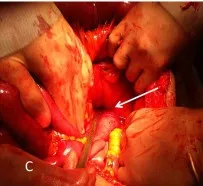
C) A potential space in the large bowel mesentery (arrow) with hernia sac was laid opened.
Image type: medical_photograph (other_medical_photograph)